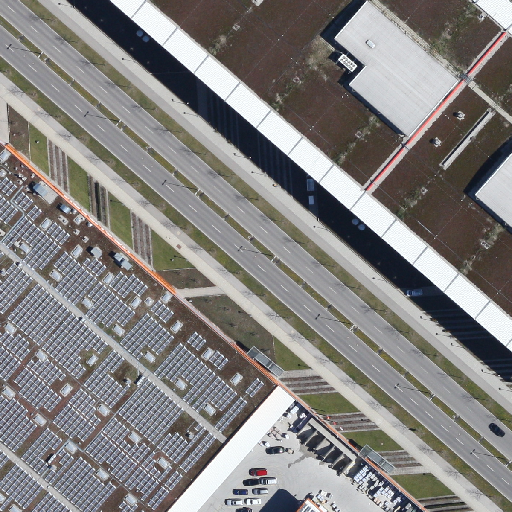
Referring expression: road